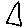
Label: triangle